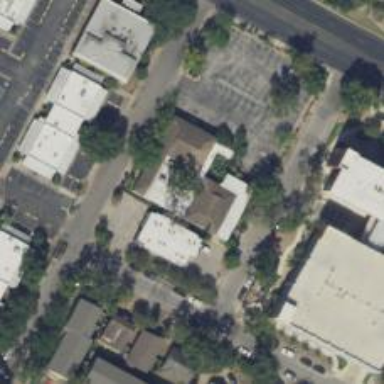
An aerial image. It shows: Healthcare clinic.